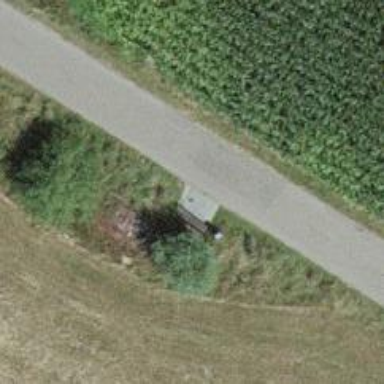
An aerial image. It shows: Brown bench.